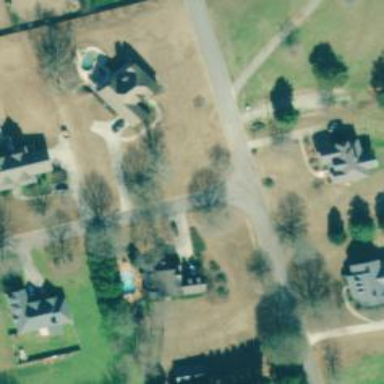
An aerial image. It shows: Residential road.